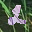
Label: 2